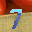
Label: 7